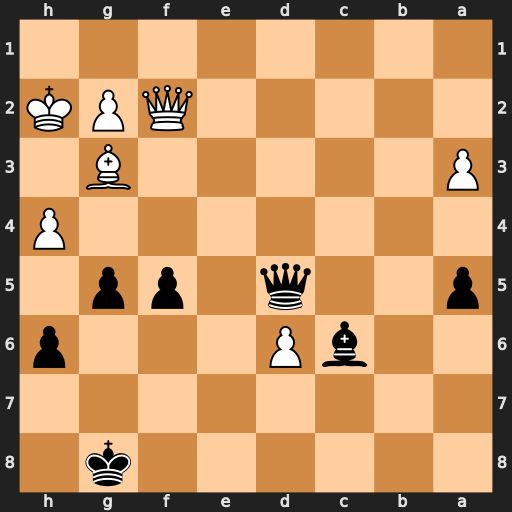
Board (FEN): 6k1/8/2bP3p/p2q1pp1/7P/P5B1/5QPK/8
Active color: b
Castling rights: -
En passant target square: -
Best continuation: f4 Bxf4 gxf4